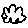
Label: cloud